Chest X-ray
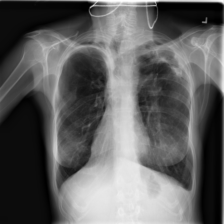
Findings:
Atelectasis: negative
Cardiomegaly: negative
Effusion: negative
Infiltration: negative
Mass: negative
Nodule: negative
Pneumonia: negative
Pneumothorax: negative
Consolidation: negative
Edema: negative
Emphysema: positive
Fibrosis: negative
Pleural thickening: positive
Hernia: negative